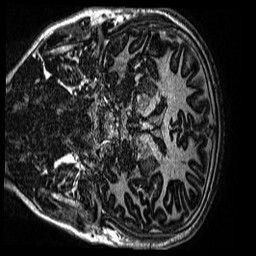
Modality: MP2RAGE
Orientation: coronal
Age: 12
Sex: male
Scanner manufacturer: siemens
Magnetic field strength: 3 T
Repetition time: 4 s
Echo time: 0.00299 s